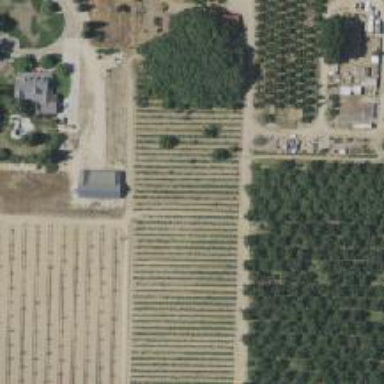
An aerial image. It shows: Vineyard.